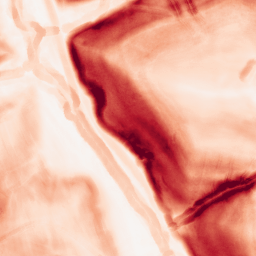
Category: morphological
Decomposition family: morphological_gradient
Decomposition parameters: size: 5
shape: disk
Upsampling method: edge_directed
Upsampling parameters: scale: 4
Upsampling scale: 4